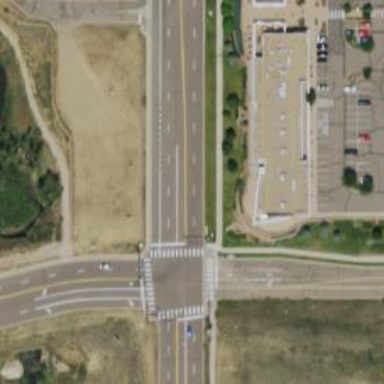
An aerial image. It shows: Marked road crossing with pedestrian island.